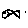
Label: fish